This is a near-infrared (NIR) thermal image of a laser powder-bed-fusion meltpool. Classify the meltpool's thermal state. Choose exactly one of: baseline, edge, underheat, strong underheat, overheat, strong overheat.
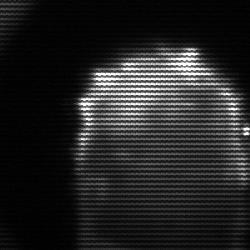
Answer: baseline